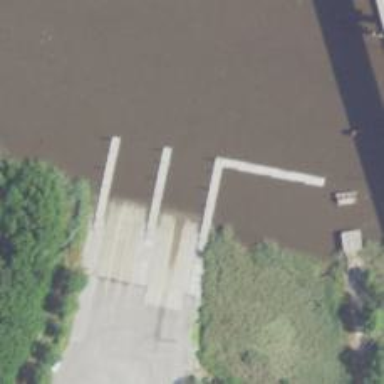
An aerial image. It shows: Slipway on leisure land.